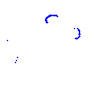
Particle: proton